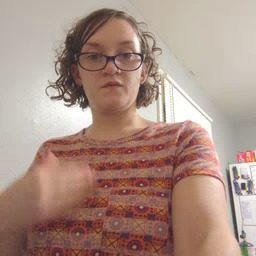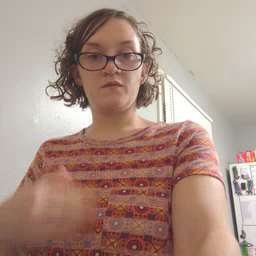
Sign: look